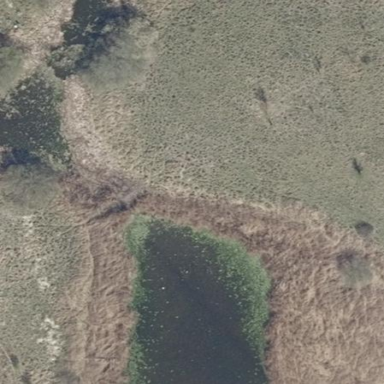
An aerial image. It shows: Serene pond surrounded by nature.